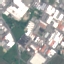
Label: Industrial